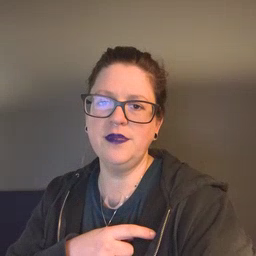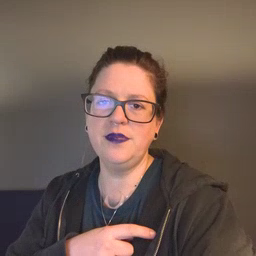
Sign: chin